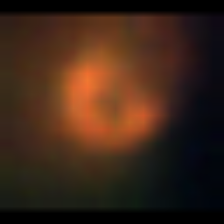
Taxon: NanoPlankton
Group: Other